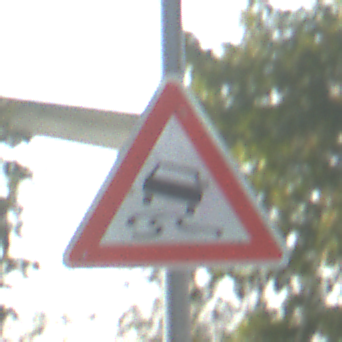
Verkehrszeichen: SchleuderOderRutschgefahr
Umgebung: Outdoor, Suburban
Tageszeit: MorningAfternoon
Wetter: PartlyCloudy
Licht: Natural
Jahreszeit: NotSpecified
Kontrast: HighContrast